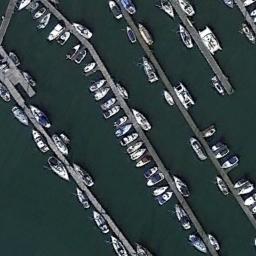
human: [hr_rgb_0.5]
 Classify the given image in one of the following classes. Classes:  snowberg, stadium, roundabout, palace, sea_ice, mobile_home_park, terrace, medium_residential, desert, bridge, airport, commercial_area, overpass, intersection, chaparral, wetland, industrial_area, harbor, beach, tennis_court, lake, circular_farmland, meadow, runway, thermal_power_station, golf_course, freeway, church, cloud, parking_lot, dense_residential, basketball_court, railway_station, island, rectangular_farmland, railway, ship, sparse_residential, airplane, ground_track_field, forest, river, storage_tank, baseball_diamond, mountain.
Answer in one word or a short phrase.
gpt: harbor